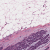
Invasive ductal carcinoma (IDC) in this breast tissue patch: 1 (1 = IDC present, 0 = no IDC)